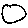
Label: circle